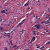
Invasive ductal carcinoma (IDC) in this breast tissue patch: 1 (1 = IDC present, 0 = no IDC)